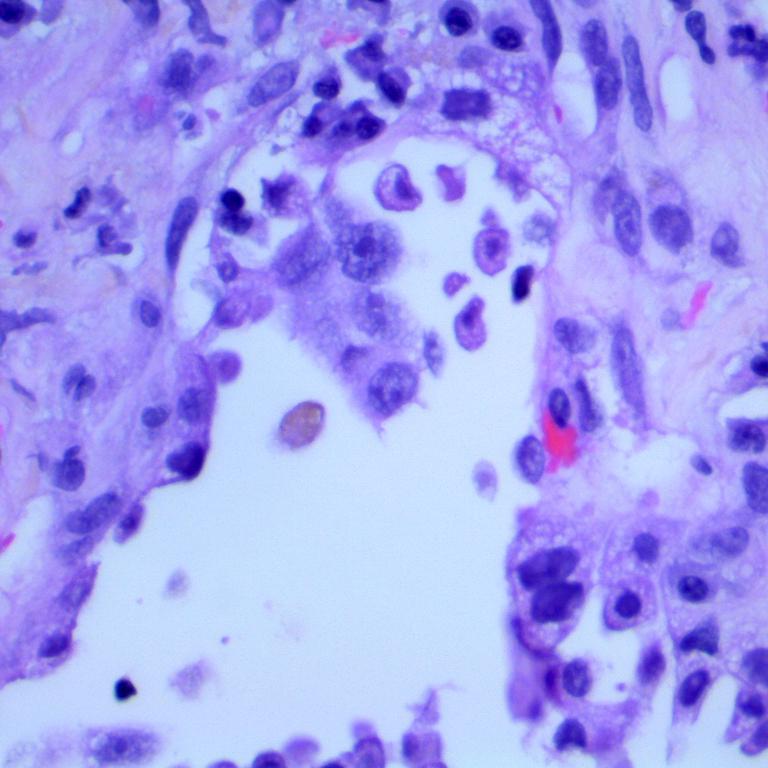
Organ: lung
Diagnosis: adenocarcinomas